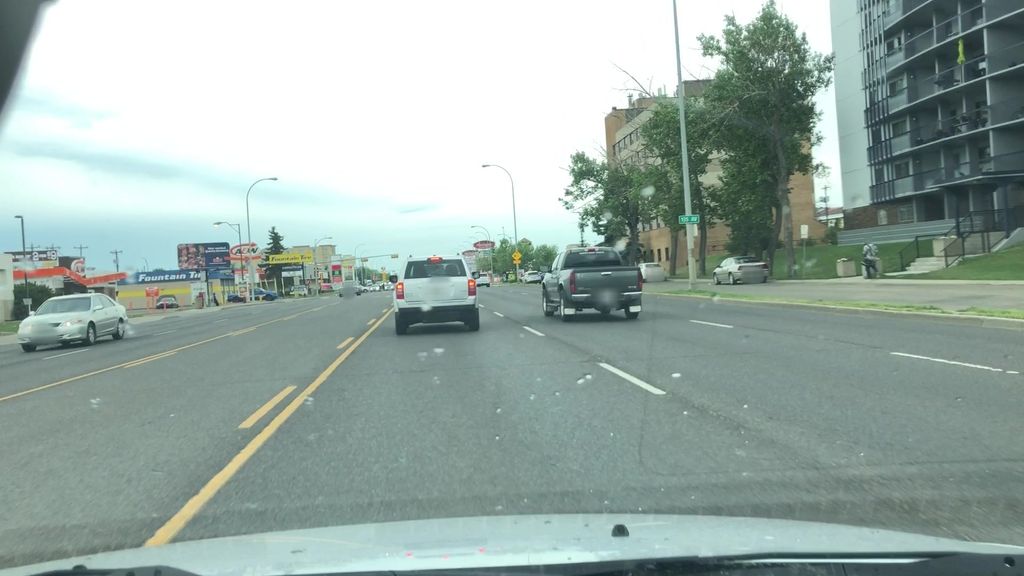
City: edmonton